Field crop: tomato
Growth stage: 1
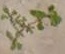
Species: portulaca